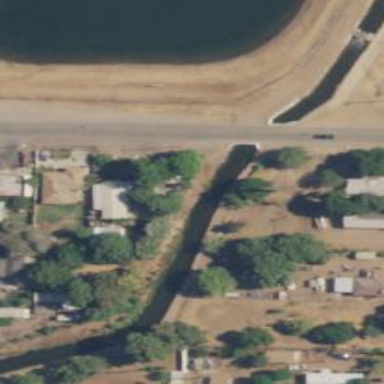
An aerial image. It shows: Culvert tunnel crossing over canal.